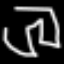
Label: pants